Field crop: tomato
Growth stage: 2
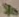
Species: solanum